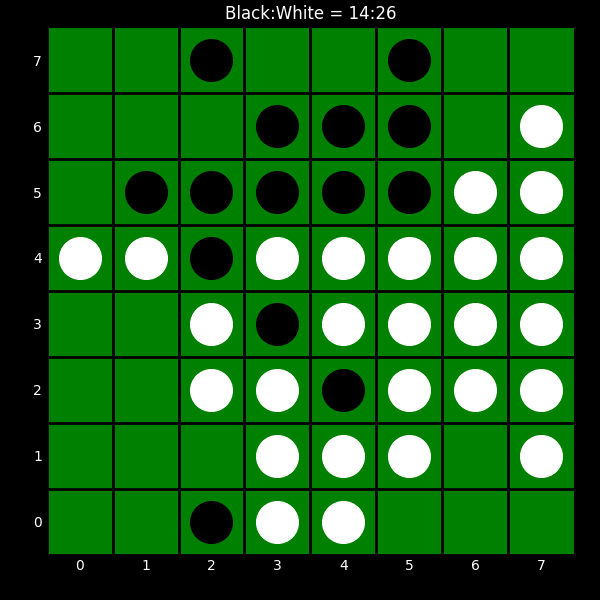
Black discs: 14
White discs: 26